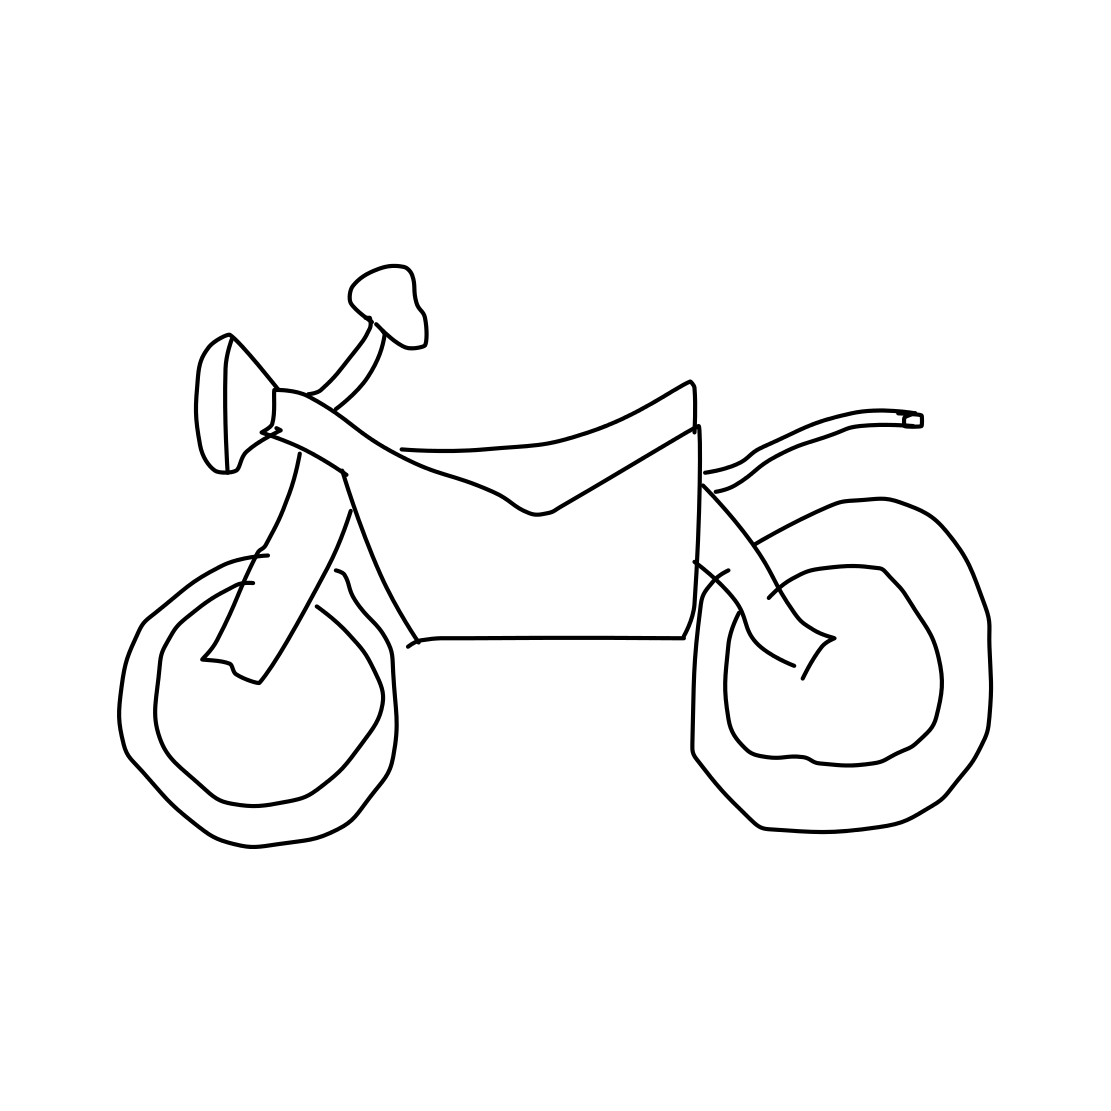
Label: motorbike